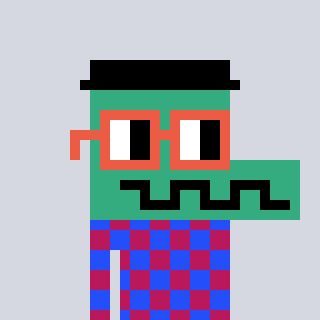
a pixel art character with square orange glasses, a crocodile-shaped head and a darkpink-colored body on a cool background